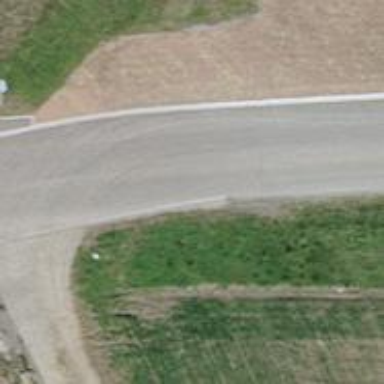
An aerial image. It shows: Unclassified road.